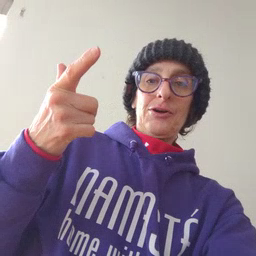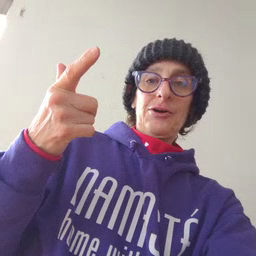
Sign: later